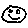
Label: smiley face